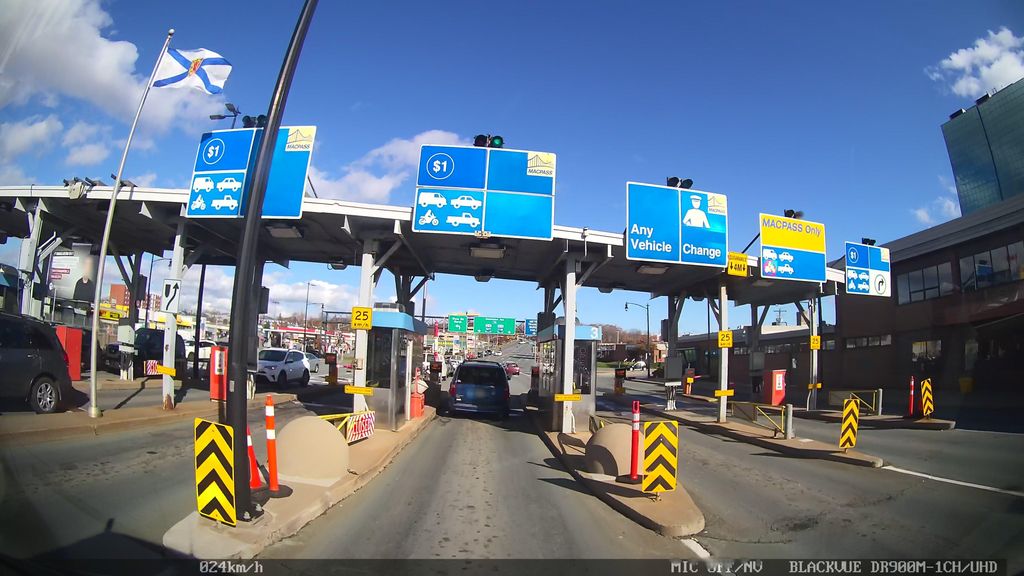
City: halifax